Aerial crown-view tile of a tropical tree (Barro Colorado Island, Panama), acquired 20240716:
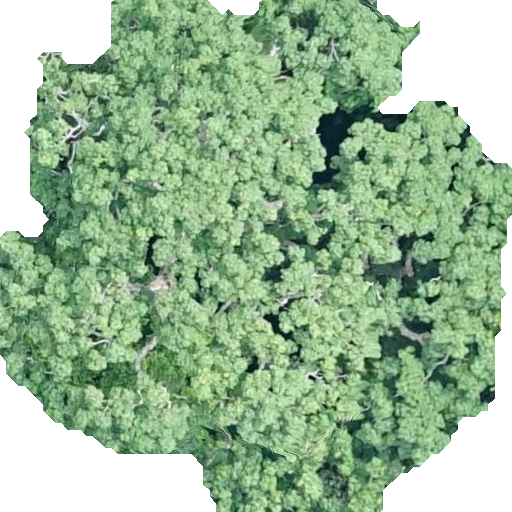
Species: Ceiba pentandra
GBIF accepted scientific name: Ceiba pentandra
Crown area: 335.701 m²